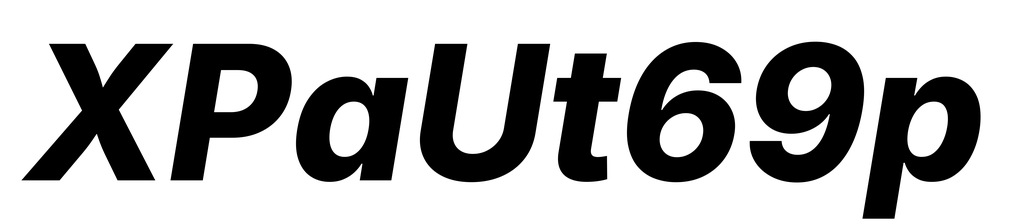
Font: Inter-Italic_ExtraBold_Italic